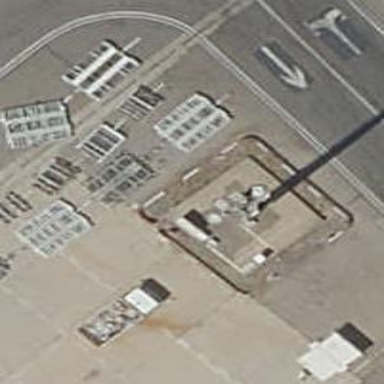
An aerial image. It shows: Mast structure.